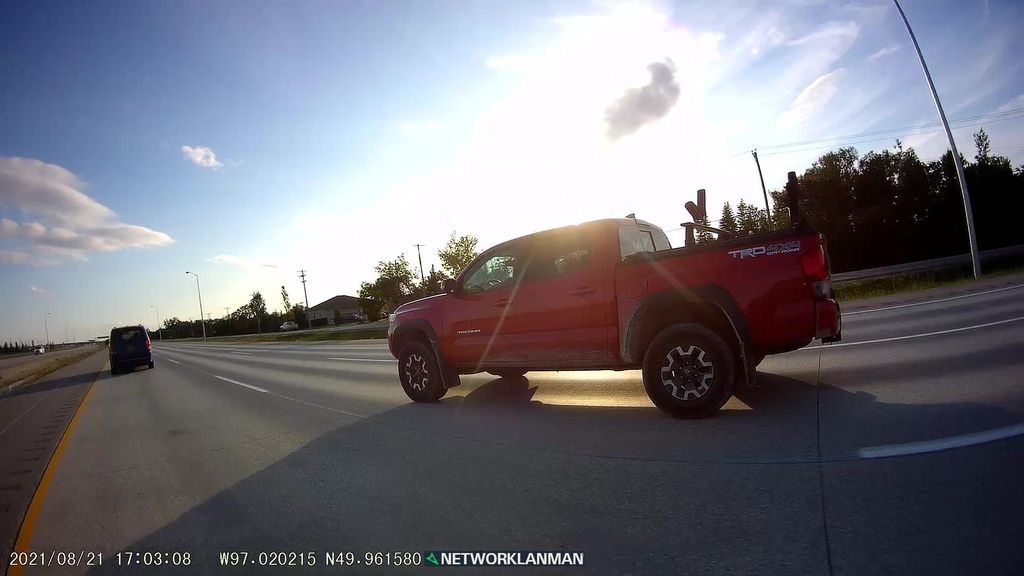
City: winnipeg